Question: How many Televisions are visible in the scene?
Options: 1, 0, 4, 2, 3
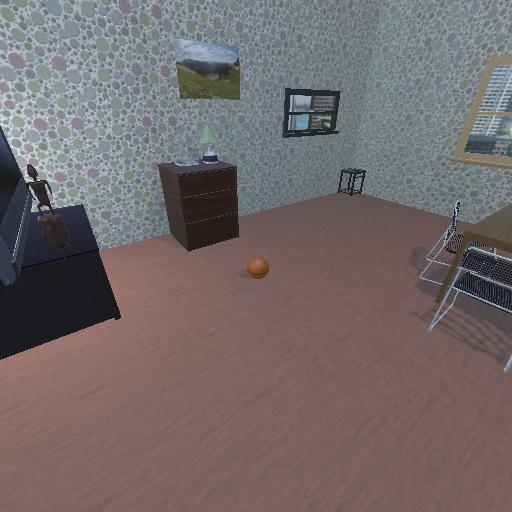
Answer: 1